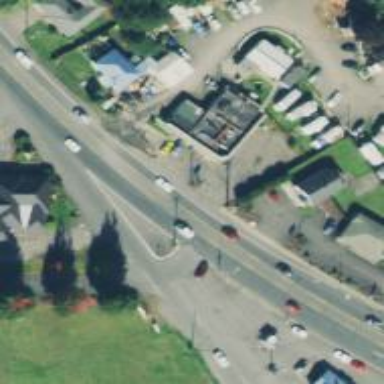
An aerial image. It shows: Convenience shop.